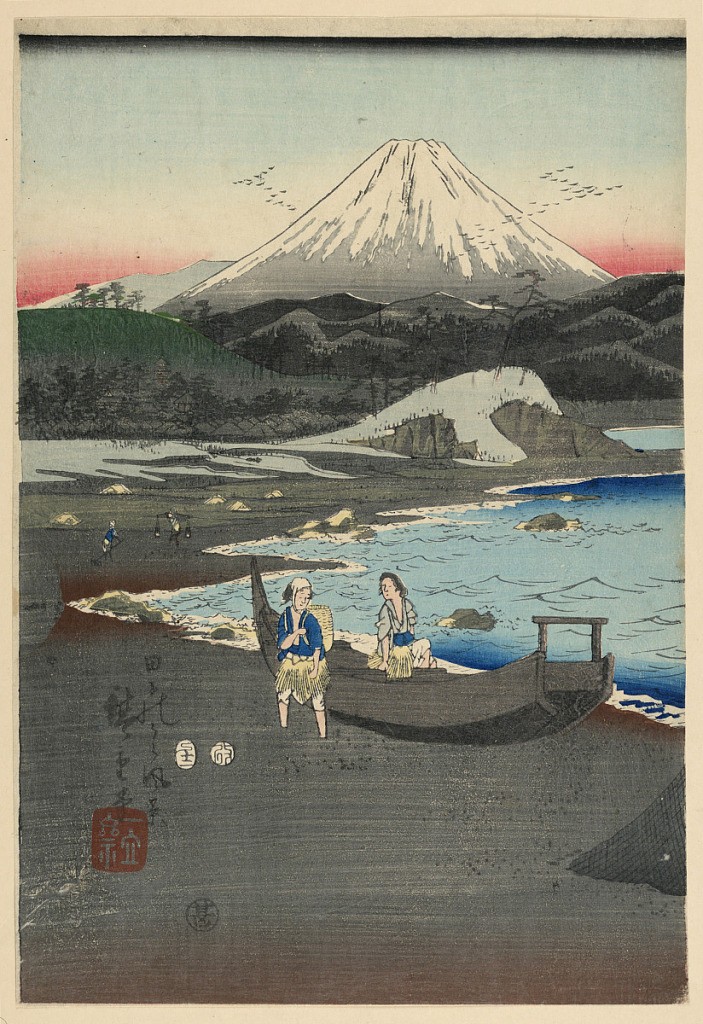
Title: Working Women
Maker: Ando Hiroshige, Japanese, 1797–1858
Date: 1797-1858
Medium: Woodblock print in colored ink on paper
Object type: Print
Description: Two women are working beneath the foot of Mt. Fuji. The woman in blue is smiling back, and the other woman is looking directly at her. A small boat separates the women. In the distance, one can see other workers as well as gathering either water, seaweed, or harvesting other sea life. The bright horizon and group of birds hovering around the mountains signify the majestic prominences of the revered peak.